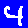
Digit: 4